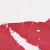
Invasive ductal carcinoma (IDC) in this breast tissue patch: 0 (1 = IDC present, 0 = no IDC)